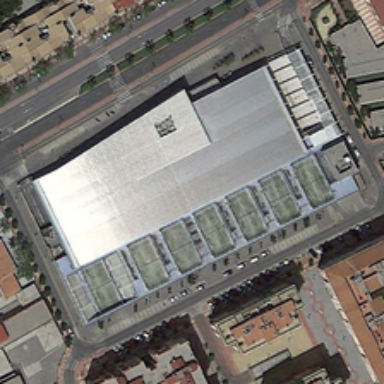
Next to the road is a large stadium .